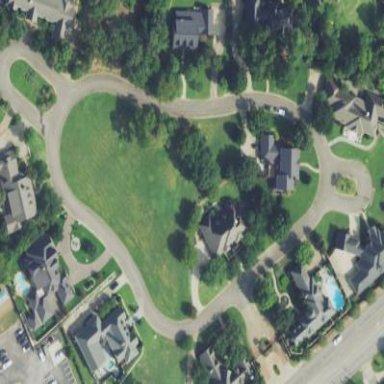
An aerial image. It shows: Gated residential area.